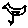
Label: bird